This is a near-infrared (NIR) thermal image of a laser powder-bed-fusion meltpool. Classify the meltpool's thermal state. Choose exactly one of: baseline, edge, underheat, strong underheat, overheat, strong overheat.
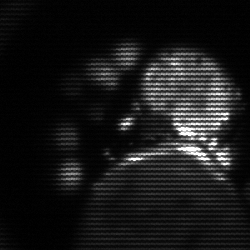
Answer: baseline